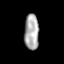
Tissue: prostate
Cell type: Myeloid cells
Senescence score: 0.7692
Nuclear area (px): 508
Mean DAPI intensity: 170.008